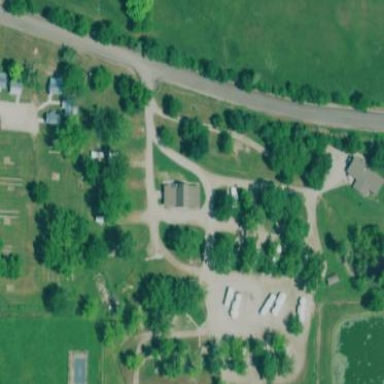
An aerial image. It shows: Residential area known as trailer park.